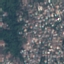
Land use / land cover: Residential